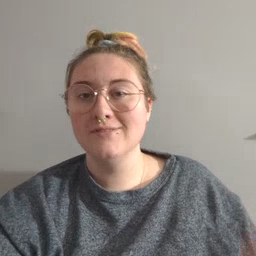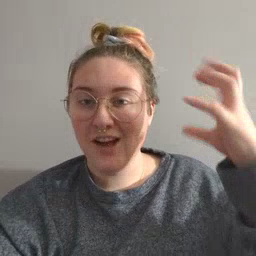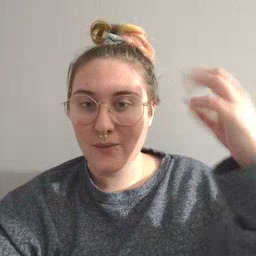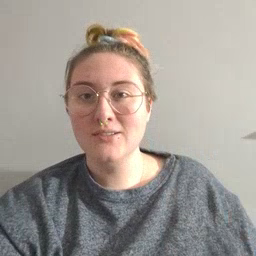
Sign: shower